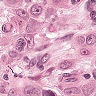
Metastatic tissue present: yes